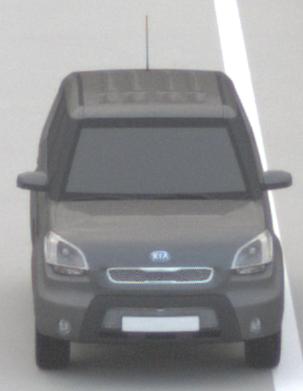
Make: KIA
Model: Soul 1.6
Detailed model: Soul (AM)
Model produced from: 2009/02
Model produced until: 2009/11
Doors: 5
Color: gray
Road condition: dry road
Daytime: morning or afternoon
Contrast: low contrast